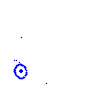
Particle: proton